Question: We have an SVN repository which is stored online with all our tickets, wikis, etc. For deployment purposes, we need to use a second SVN repository on which we have no control: we cannot use svndump, svnload, svnsync, etc. We can update and commit basically.
At deployment time, I would like to export a working copy from Dev Repo and then commit it to Staging+Live repo. Please see following sketch for a rough idea of what I need to do.

Is there an SVN command doing just that? I could use the svn export command but then I would have to add all new files by hand I believe. Also, I would like to avoid to export all the files when only few changed. So I would like to avoid recreating the S working copy each time I want to deploy the site.
Or maybe there is a much simpler solution?
Best regards
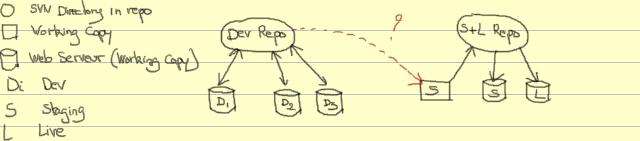
Answer: I'd suggest this approach:
- 'svn co s+l_repo'- 'svn export'- 'svn add --force'-
Easily scripted, and you can run it via a batch job every night.